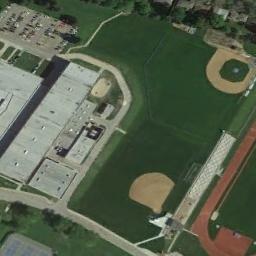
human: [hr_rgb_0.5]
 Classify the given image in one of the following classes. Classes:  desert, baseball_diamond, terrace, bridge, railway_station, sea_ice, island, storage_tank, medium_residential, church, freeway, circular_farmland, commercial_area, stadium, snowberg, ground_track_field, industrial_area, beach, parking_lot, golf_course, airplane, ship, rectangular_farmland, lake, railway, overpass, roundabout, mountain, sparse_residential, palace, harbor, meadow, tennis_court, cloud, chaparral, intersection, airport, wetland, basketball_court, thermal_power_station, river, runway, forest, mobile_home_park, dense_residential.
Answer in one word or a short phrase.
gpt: baseball_diamond